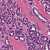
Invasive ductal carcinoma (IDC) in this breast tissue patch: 1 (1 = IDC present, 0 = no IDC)